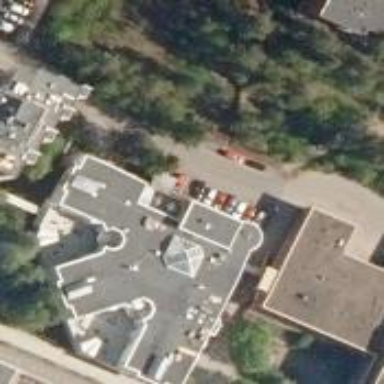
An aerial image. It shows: Hospice building.